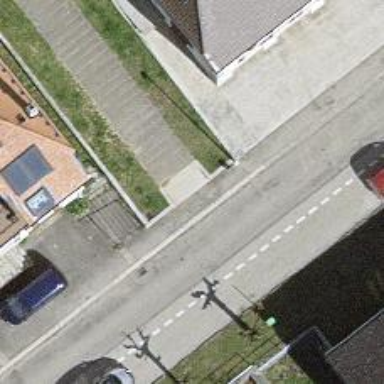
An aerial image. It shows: Set of steps on the road.